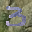
Label: 3